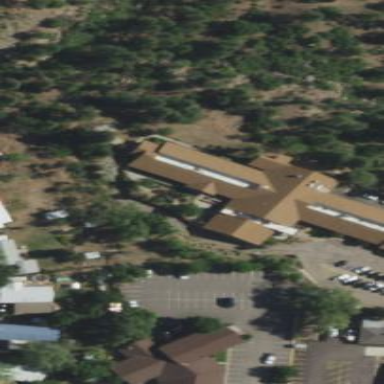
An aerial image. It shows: Nursing home building.